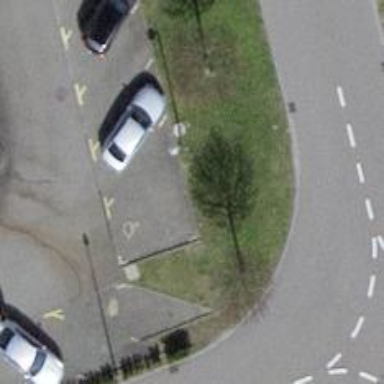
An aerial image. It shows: Charging station.